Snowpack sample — Buffalo Mountain, Silverthorne, Colorado, USA (2/22/26, 2:02 PM MST)
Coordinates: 39.622, -106.113
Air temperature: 33 °F
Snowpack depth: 63 cm
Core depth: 20 cm
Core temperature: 23 °F
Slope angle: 11°, slope face: 116°
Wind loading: low
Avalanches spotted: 0
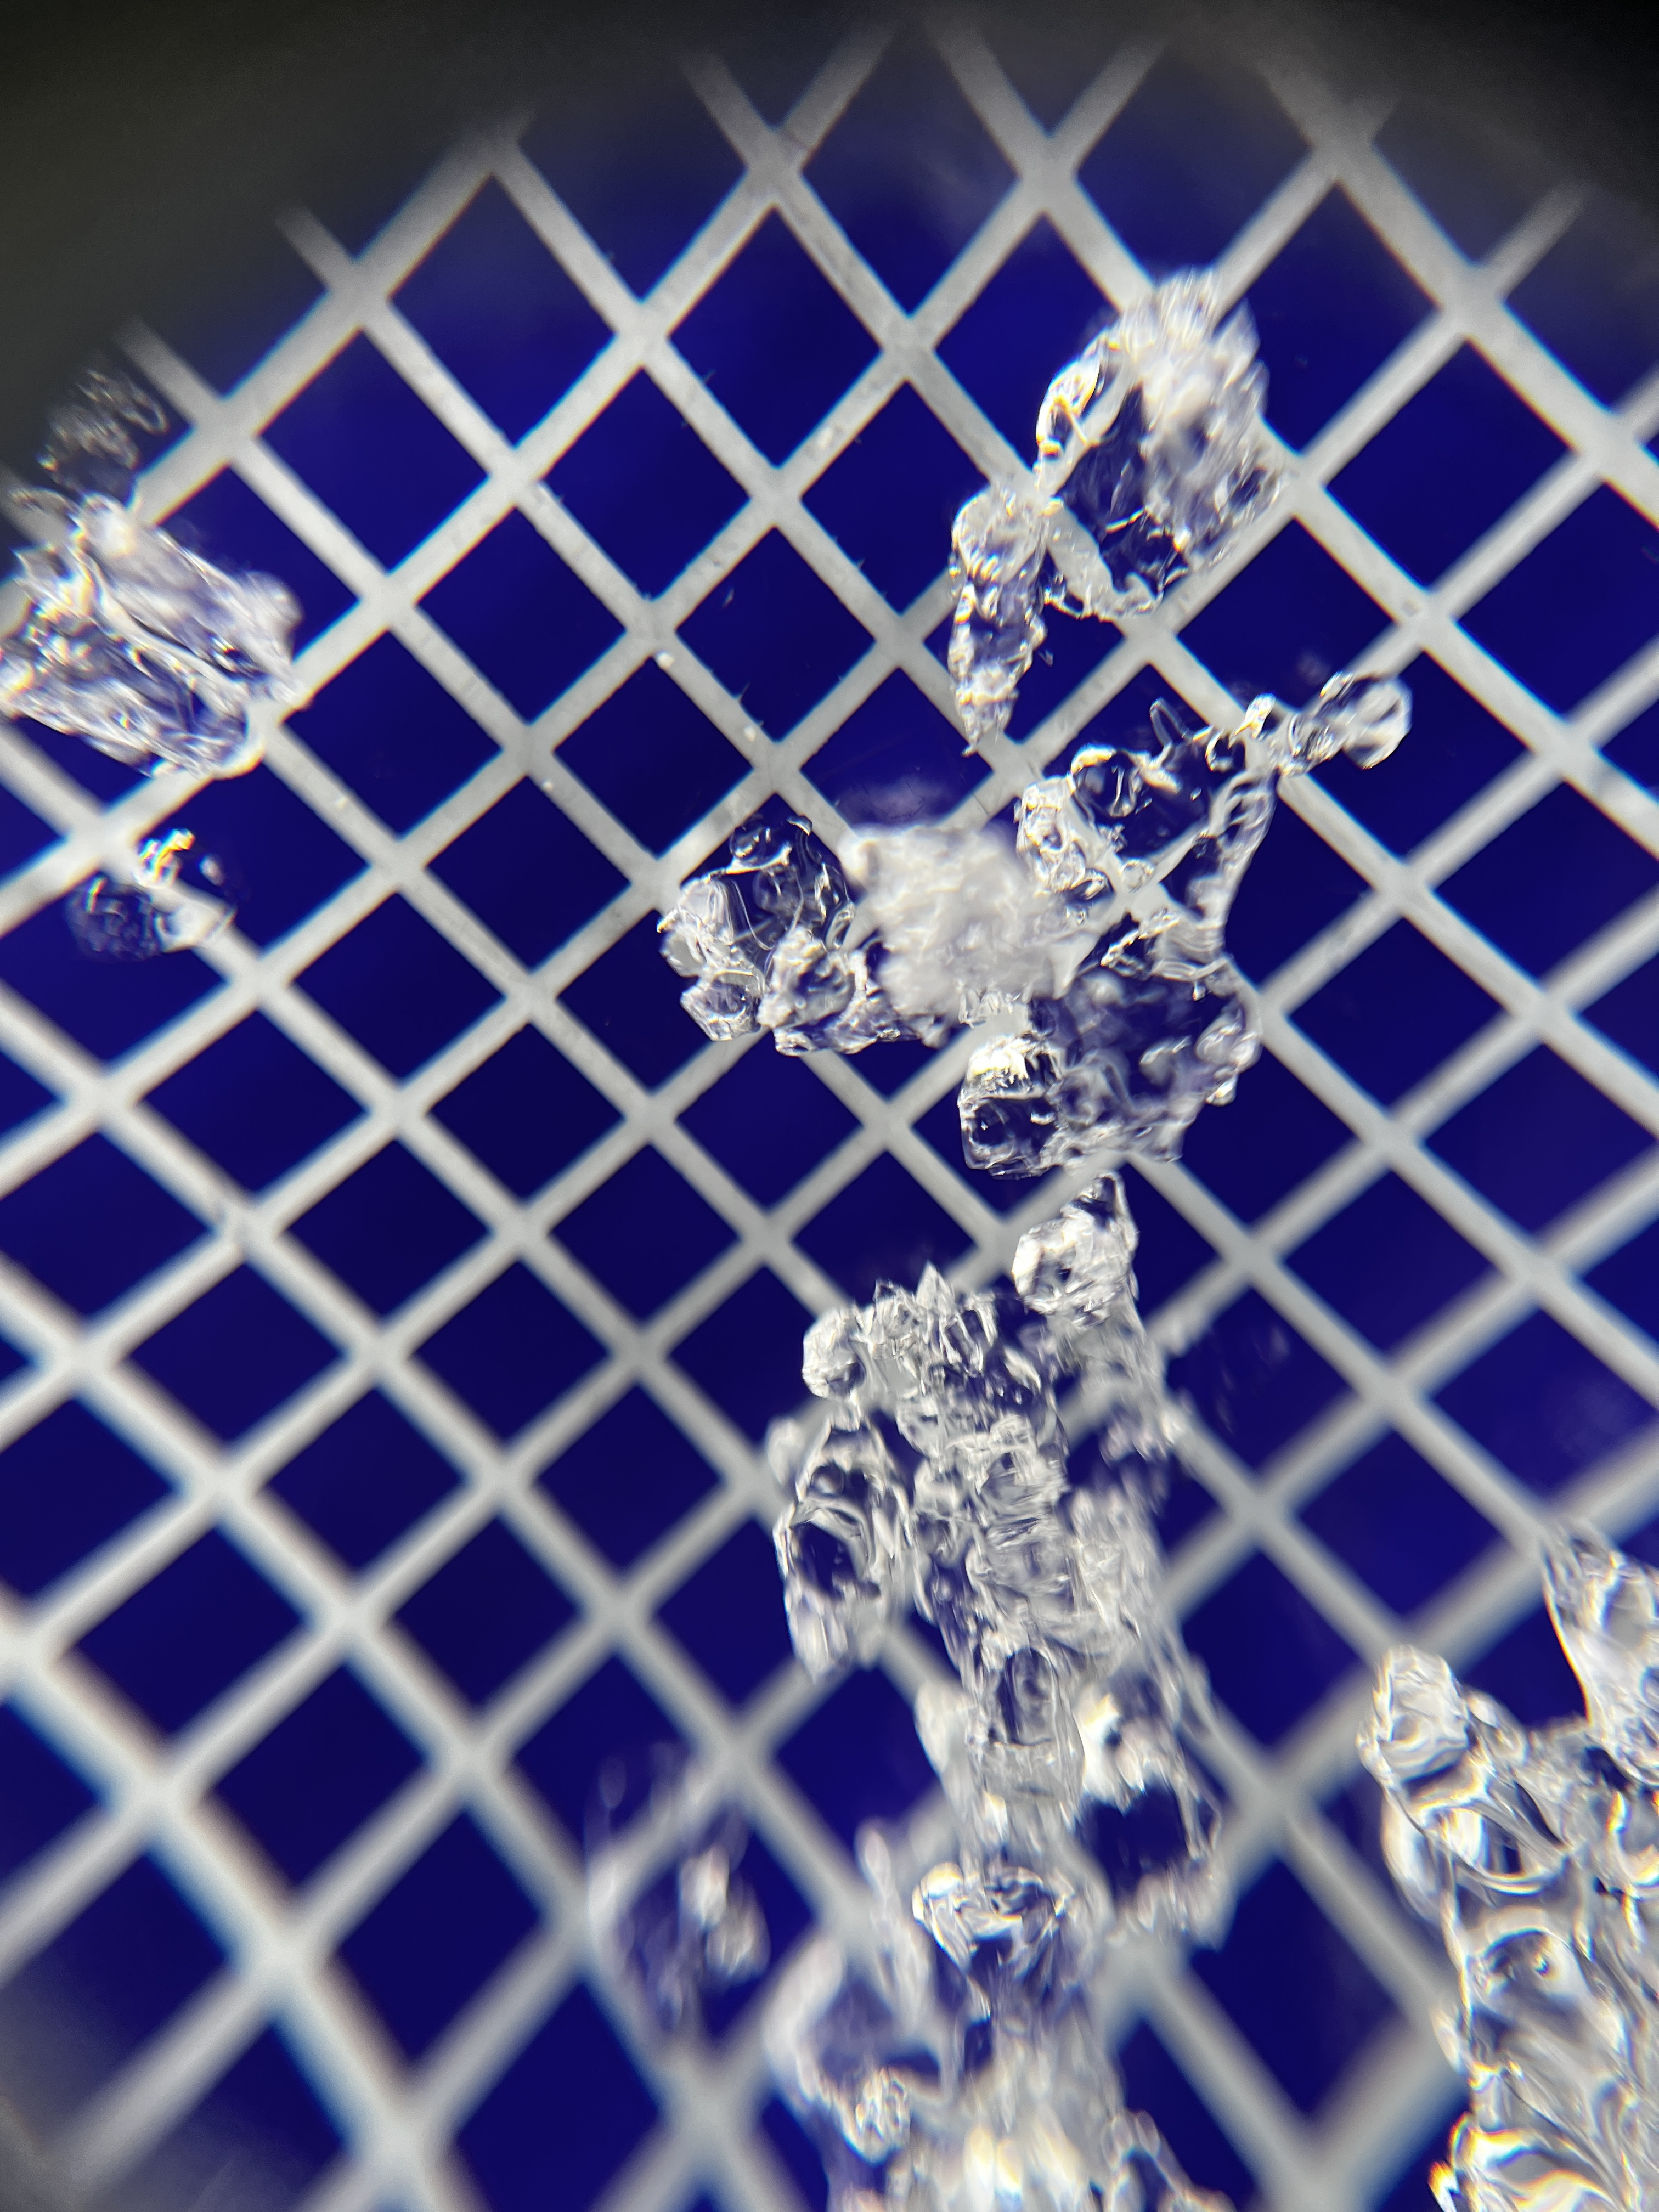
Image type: magnified_profile
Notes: In a firebreak similar to site 1, minimal wind loading with no spotted avalanches (not many faces in view though)